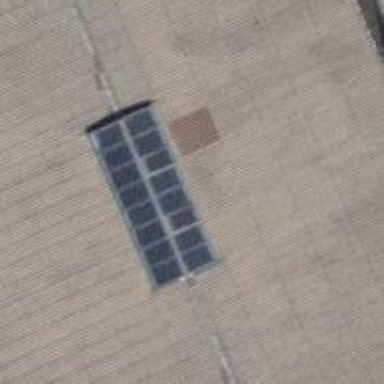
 consisting of solar photovoltaic panels."